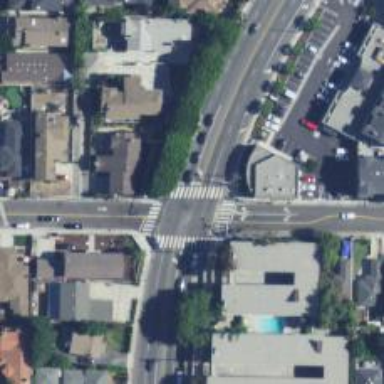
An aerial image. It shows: Marked crossing on the road.